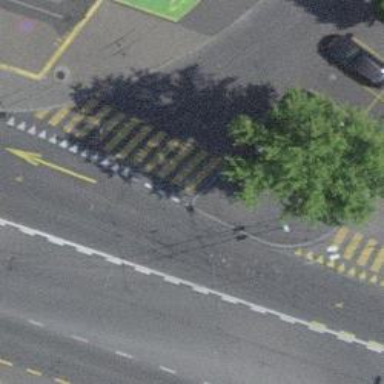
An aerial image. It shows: Pedestrian crossing with zebra markings on the footway.